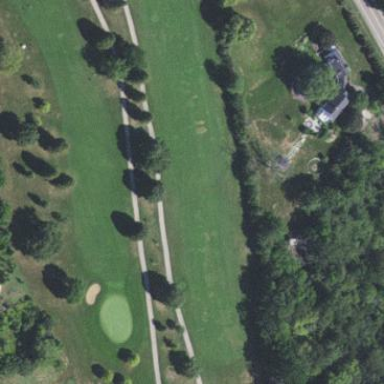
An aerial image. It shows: Grassy area designated as golf fairway.